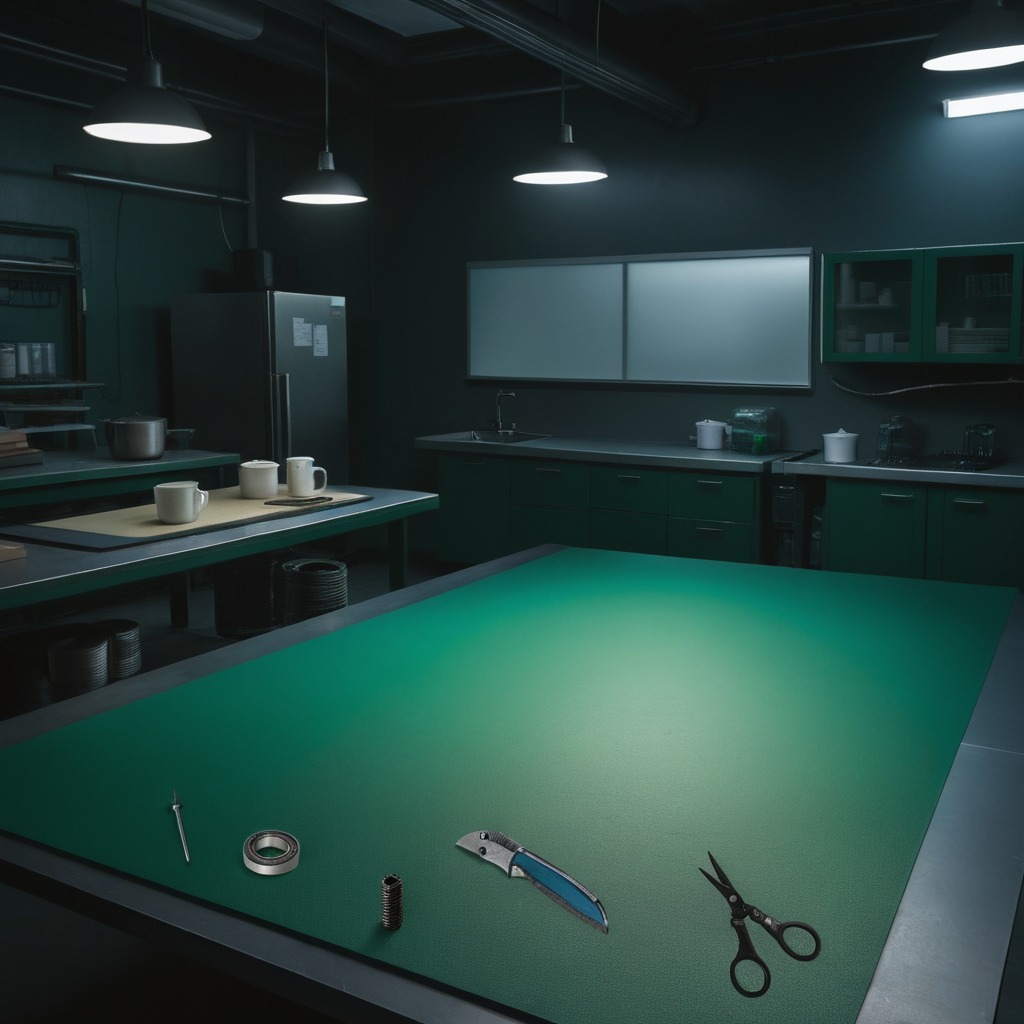
A metal ball bearing, a utility knife, an iron nail, a coiled metal spring, and a pair of scissors are lying on the clean granite tabletop inside a workshop at night dim ambient light soft shadows worn but beneath the mat.